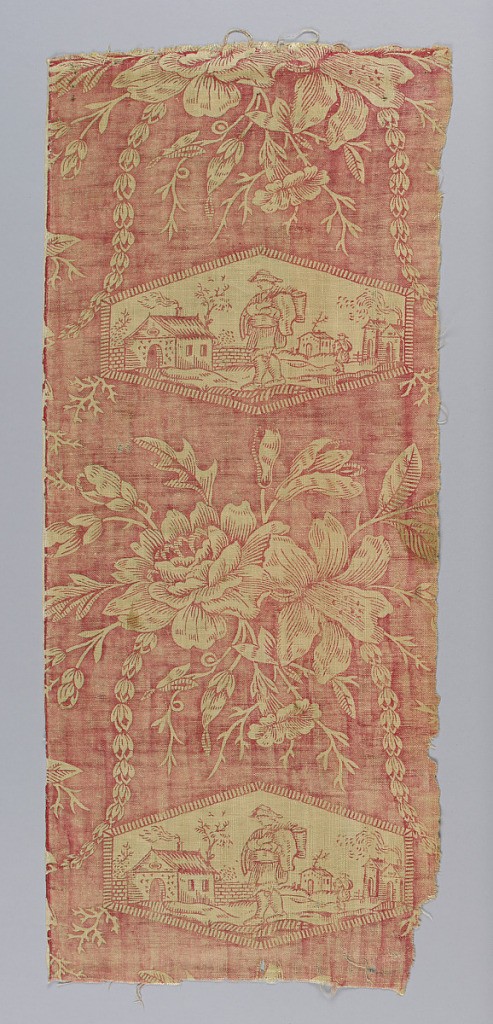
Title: Textile
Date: late 18th–early 19th century
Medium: cotton Technique: relief printed, colored ground
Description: Rectangular panel with a red ground, pattern reserved in white, with red overprinting. Hexagonal medallion framing a small landscape with peasant figures. Large flower clusters between medallions.